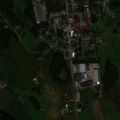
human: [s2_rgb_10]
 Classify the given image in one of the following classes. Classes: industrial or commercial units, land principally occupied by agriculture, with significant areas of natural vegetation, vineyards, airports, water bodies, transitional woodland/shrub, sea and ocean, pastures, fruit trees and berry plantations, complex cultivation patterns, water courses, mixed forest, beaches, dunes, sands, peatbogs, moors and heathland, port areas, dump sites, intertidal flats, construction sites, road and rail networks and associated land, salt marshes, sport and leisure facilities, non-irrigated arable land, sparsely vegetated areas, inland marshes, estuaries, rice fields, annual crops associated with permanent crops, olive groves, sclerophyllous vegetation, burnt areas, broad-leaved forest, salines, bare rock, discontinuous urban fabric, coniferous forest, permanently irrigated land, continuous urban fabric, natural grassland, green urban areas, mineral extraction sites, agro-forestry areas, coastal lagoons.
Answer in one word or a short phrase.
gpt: discontinuous urban fabric, land principally occupied by agriculture, with significant areas of natural vegetation, mixed forest, transitional woodland/shrub